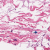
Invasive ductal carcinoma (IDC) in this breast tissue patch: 0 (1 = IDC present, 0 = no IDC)